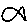
Label: fish